Field crop: maize
Growth stage: 2
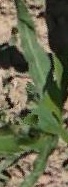
Species: maize